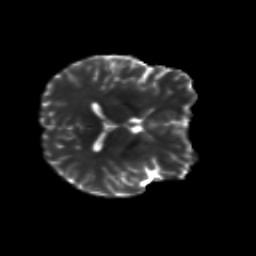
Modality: T2w
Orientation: axial
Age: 34
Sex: male
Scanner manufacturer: siemens
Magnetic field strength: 3 T
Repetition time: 8.8 s
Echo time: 0.085 s